Question: I am struggling writing a (to me!) complex query which will calculate the total number of units sold of items, pulling data from two separate tables. I am using MySQL.
The first table is a simple 'order_contents' table ('sale_ord_contents' in my example) with item_id's and the quantity sold. Some items may be an Assembly, in which case their contents are stored in another table, 'sale_ord_assembly_contents', along with the quantity of each subcomponent. In my example here, the only 'Assembly' is the Fruit Basket. I have made a note that one of the Fruit Basket entries has a quantity sold of (2), meaning all of its contents should have their quantity multiplied by two.

My goal is to find the 20 most common items by their accumulative quantity sold between the two tables. The part I am struggling with the most is how to handle multiplying the values of subcomponents by their quantity of the parent in the 'sale_ord_contents' table.
I have written this query which handles the 'sale_ord_contents' calculation, but I am having trouble joining in the data from the 'sale_ord_assembly_contents' table...
'''
SELECT
item_id, name, sku,
SUM(quantity) AS purchases
FROM
sale_ord_contents
GROUP BY
item_id
ORDER BY purchases DESC
LIMIT 20
'''
Am I going to be better off doing this in PHP, or is this feasible in MySQL? If so, could a SQL guru assist me in writing a query that provides the desired results? Thank you!
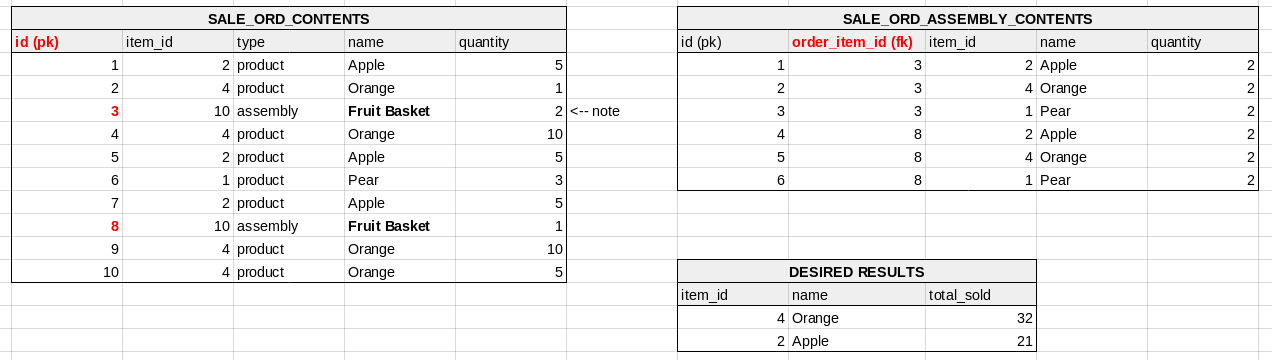
Answer: Updated my answer, please try again the following:
'''
SELECT
IF (soac.item_id IS NULL, soc.item_id, soac.item_id) as item_id,
IF (soac.name IS NULL, soc.name, soac.name) as name,
SUM(soc.quantity * COALESCE(soac.quantity, 1)) AS total_sold
FROM
sale_ord_contents soc
LEFT OUTER JOIN sale_ord_assembly_contents soac
ON soac.order_item_id = soc.id
GROUP BY
IF (soac.quantity IS NULL, soc.item_id, soac.item_id),
IF (soac.name IS NULL, soc.name, soac.name)
ORDER BY total_sold DESC LIMIT 20
'''